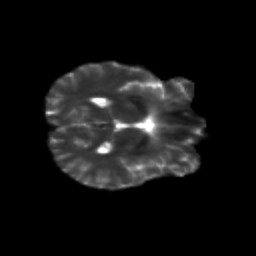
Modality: T2w
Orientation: axial
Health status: healthy
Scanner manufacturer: siemens
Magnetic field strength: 3 T
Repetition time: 12 s
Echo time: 0.092 s